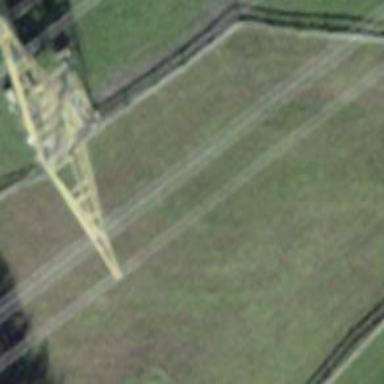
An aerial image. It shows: Power tower.